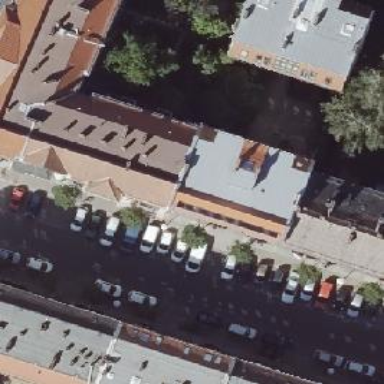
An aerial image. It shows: Apartment building with double saltbox roof shape.